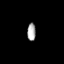
Tissue: prostate
Cell type: T cells
Senescence score: 0.7913
Nuclear area (px): 148
Mean DAPI intensity: 169.068